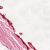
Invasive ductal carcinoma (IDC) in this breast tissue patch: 0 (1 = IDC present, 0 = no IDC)